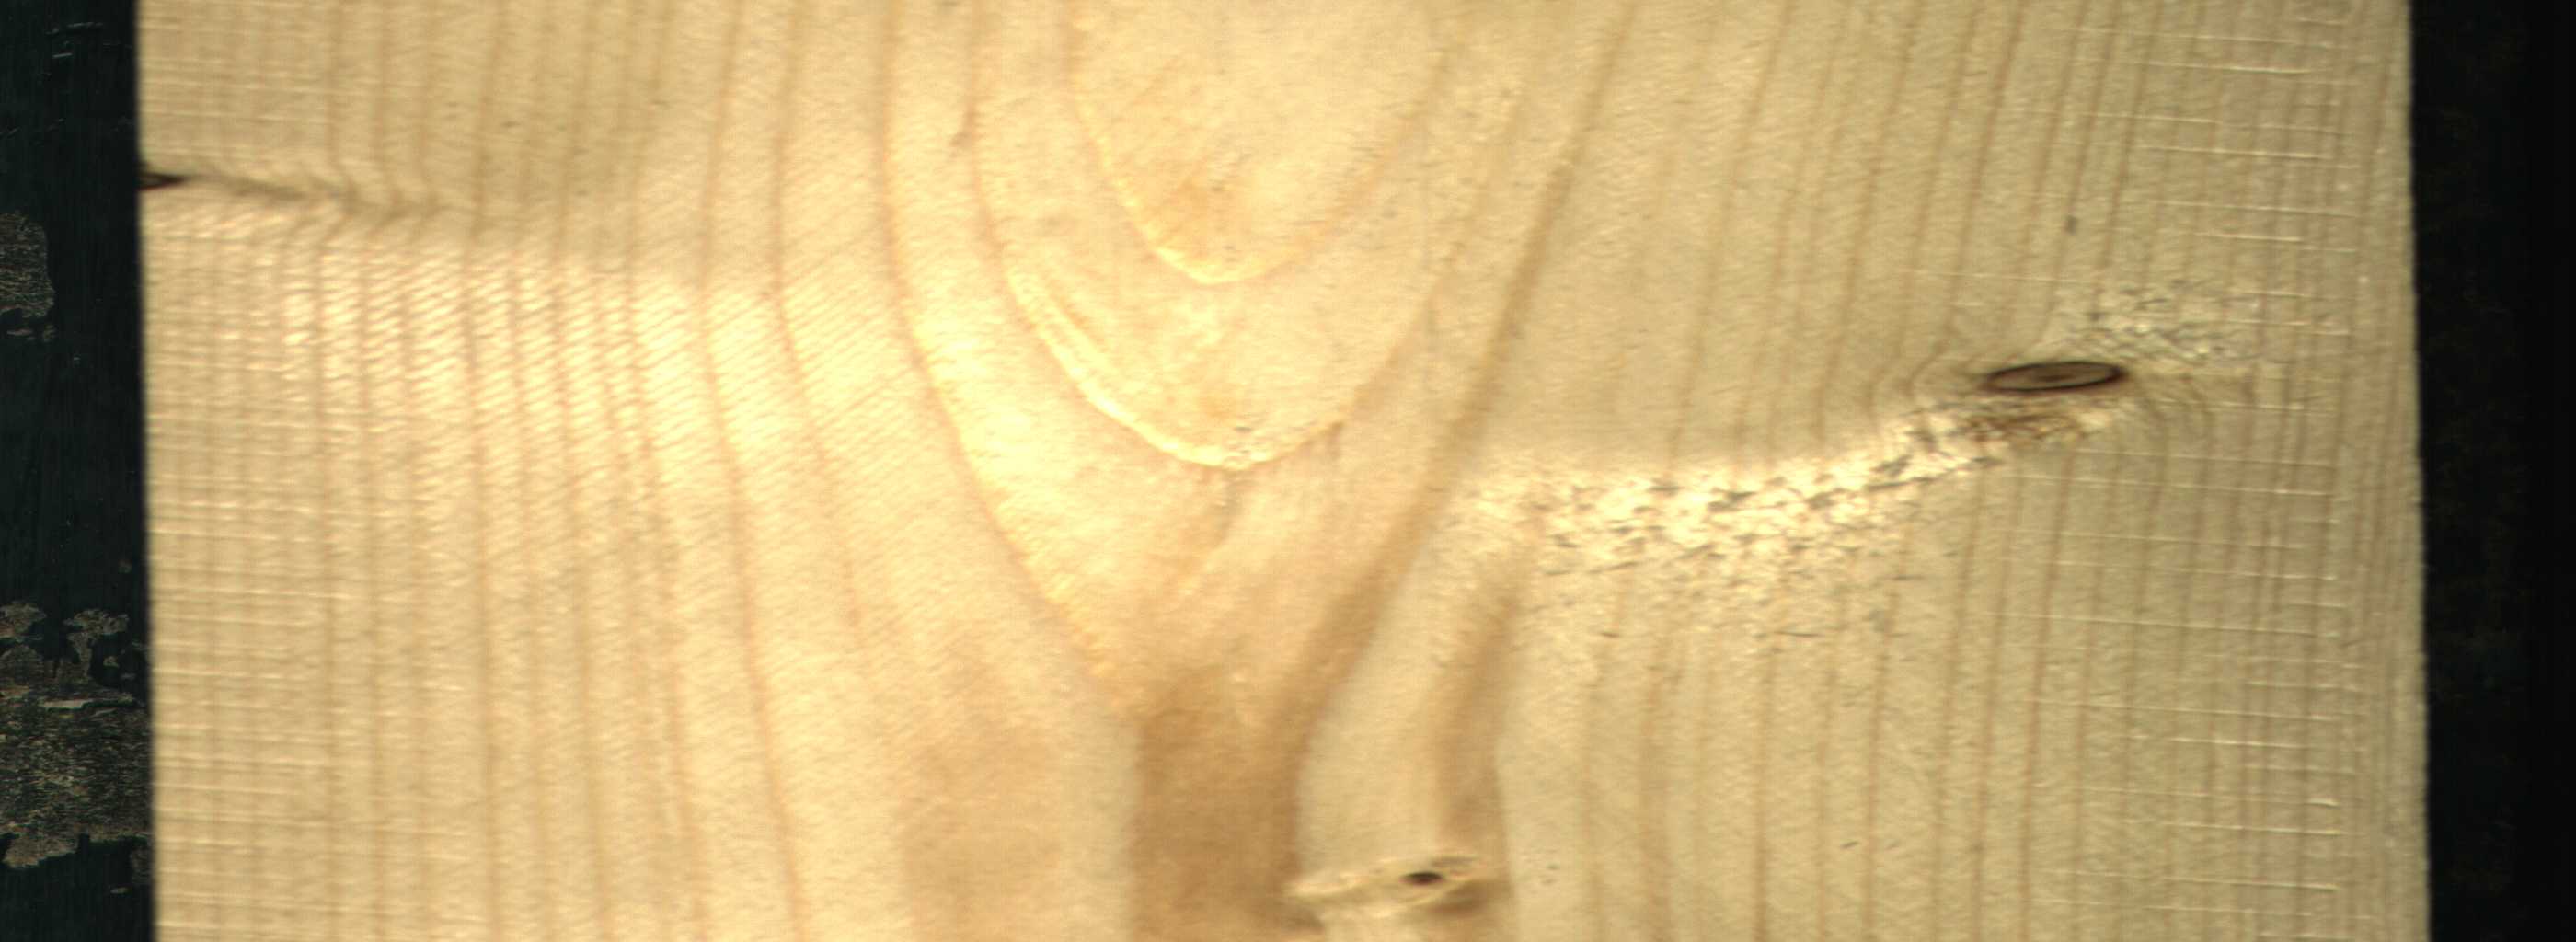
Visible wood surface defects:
Dead_Knot
Dead_Knot
Live_Knot
Live_Knot